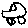
Label: car